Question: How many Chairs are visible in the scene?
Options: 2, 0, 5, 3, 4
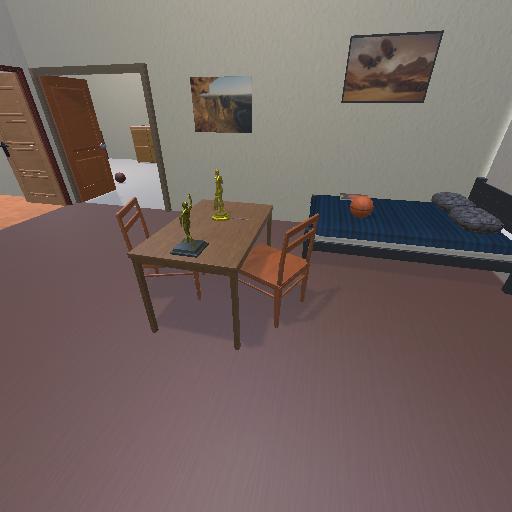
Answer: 2